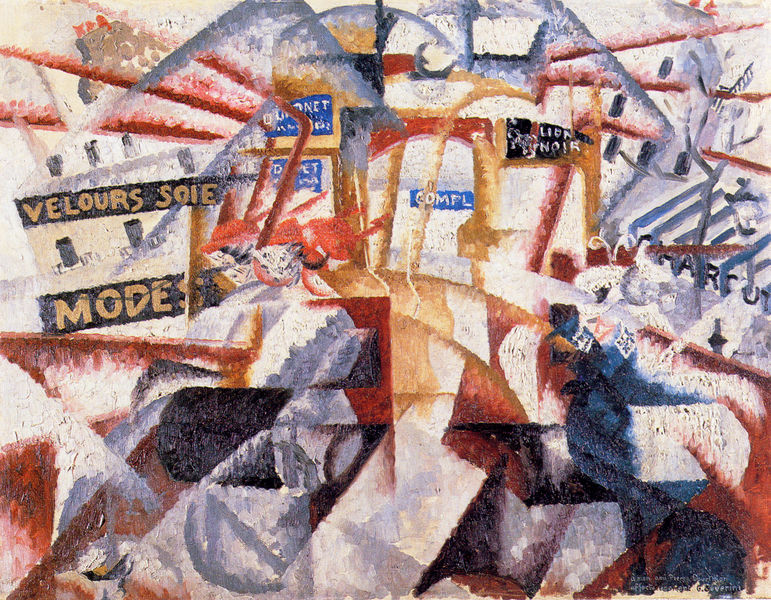
Titel: L'autobus
Künstler: Gino Severini
Standort: Milano
Institution: Pinacoteca di Brera
Schlagwörter: baum, blau, hand, weiß, frauen, gelb, kubismus, kubistisch, menschen, ocker, sitzen, stadt, bewegung, braun, bunt, cafe, frankreich, frau, fussgänger, glas, grau, laterne, orange, paris, schwarz, strasse, tisch, zeichen, haus, rot, tier, beige, expressionismus, flächig, malerei, mode, mensch, brücke, sonne, sessel, stoffe, seide, schrift, komplementär, sitz, sitze, geschäft, schuhe, abstrakt, berge, farben, modern, zug, formen, tag, linien, laden, werbung, figuren, französisch, ölgemälde, inschrift, streifen, velours, striche, abstraktion, collage, bögen, futurismus, metzgerei, strahlen, linie, farbflächen, form, schilder, text, buchstaben, dynamik, plakat, bahnhof, worte, modes, französische, französich, noir, bahn, geometrie, quadrat, tabelle, markise, überblendung, stadtbild, kubus, geometrische formen, fragmente, postmoderne, facetten, wörter, großstadt, bruch, facettierung, delaunay, gebrochen, abstakt, synthetisch, graffiti, kolage, zebrastreifen, lien, scheisse, picaso, webung, velour, boutique, buschatben, comlet, soie, velours soie